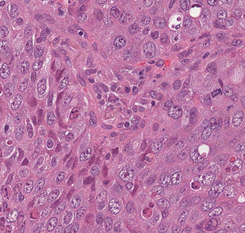
Tumor epithelial tissue: yes
Tumor-associated stroma tissue: no
Normal tissue: no